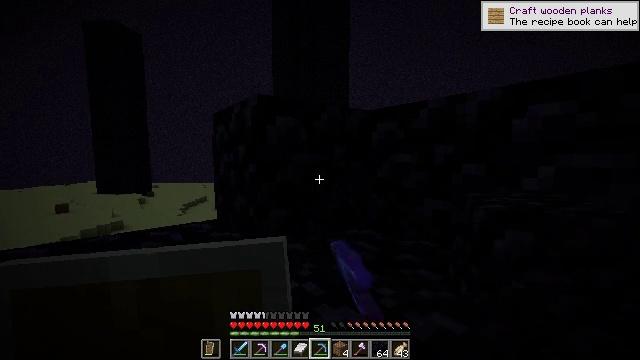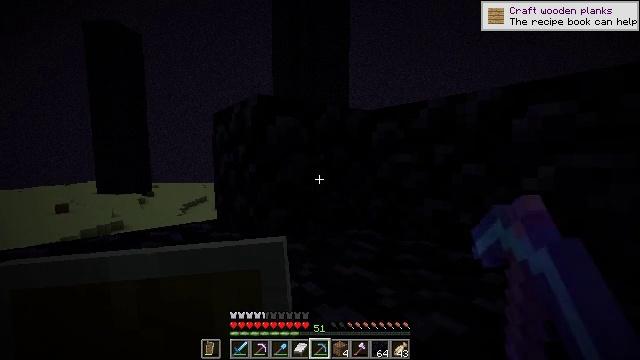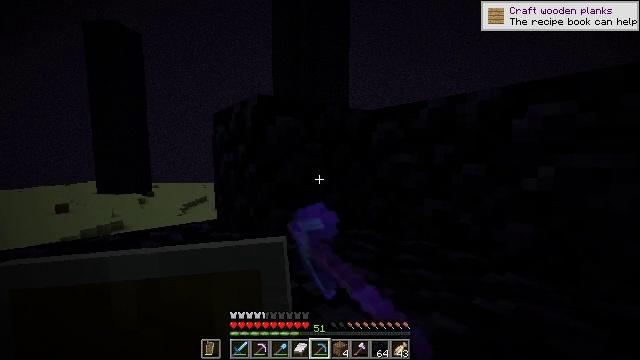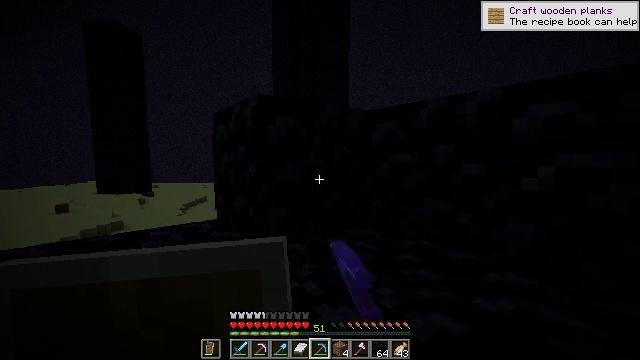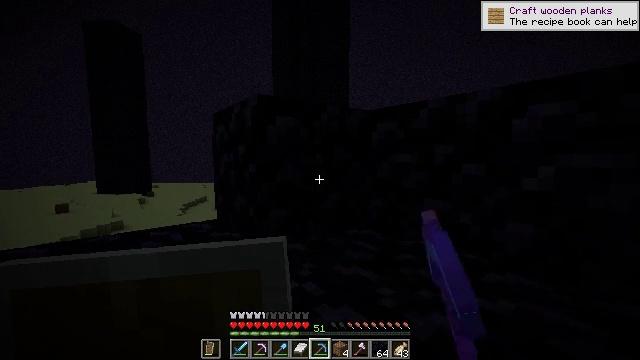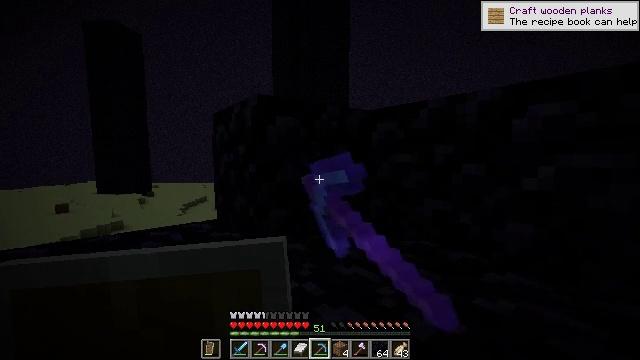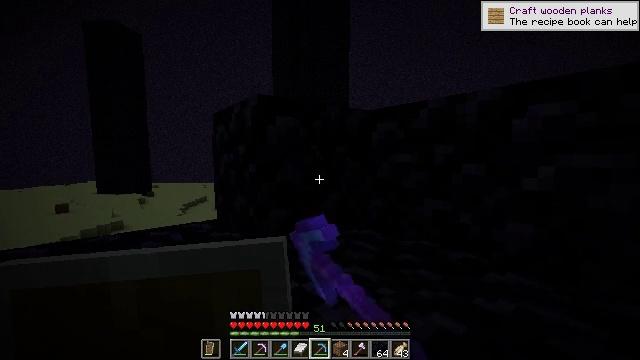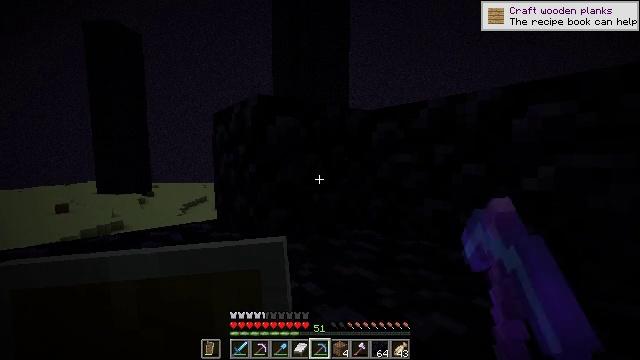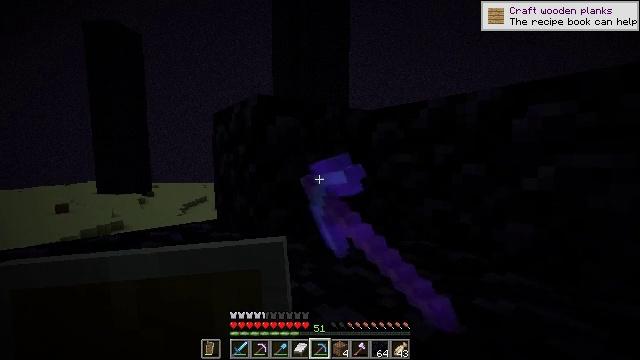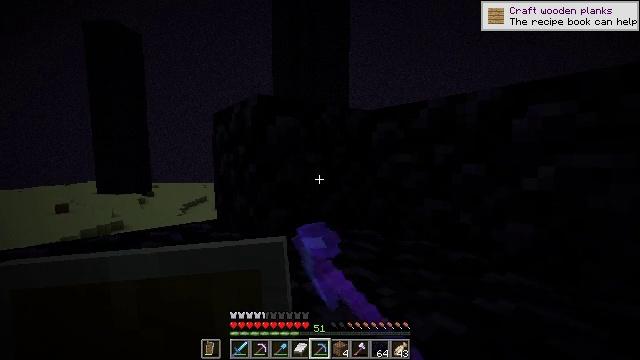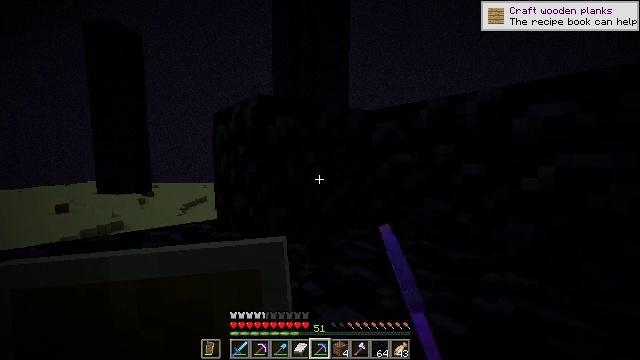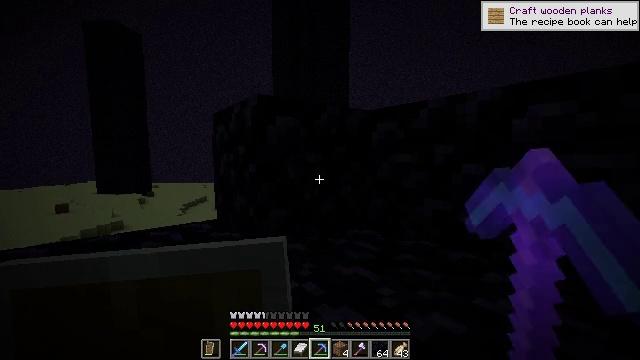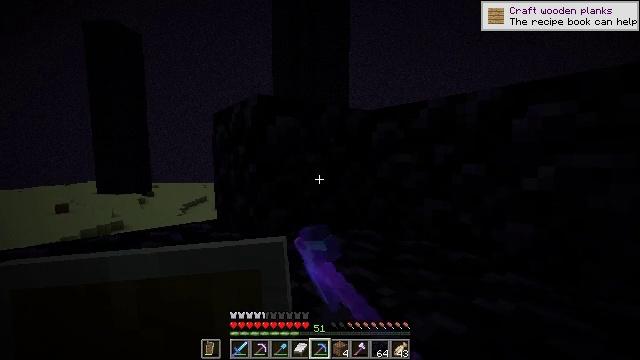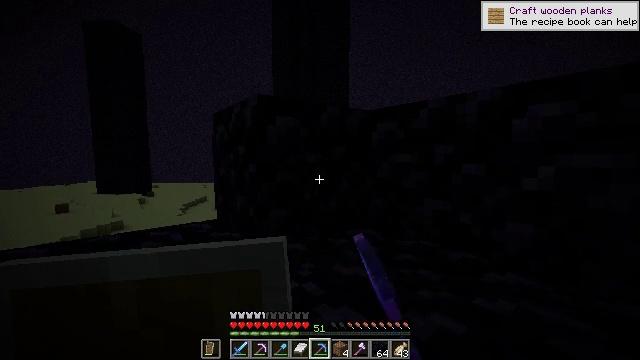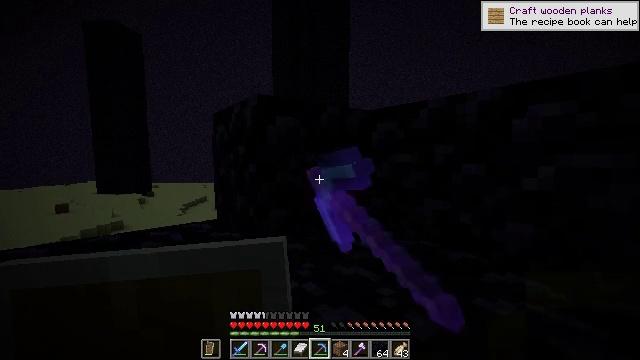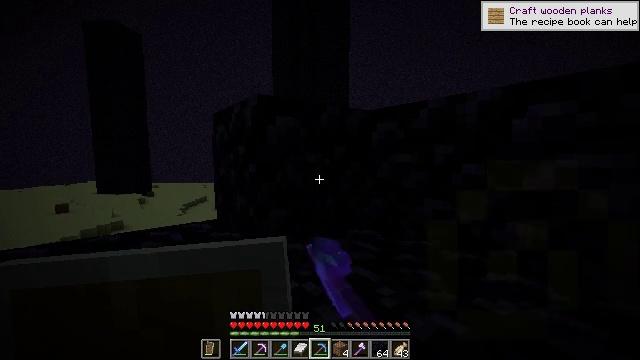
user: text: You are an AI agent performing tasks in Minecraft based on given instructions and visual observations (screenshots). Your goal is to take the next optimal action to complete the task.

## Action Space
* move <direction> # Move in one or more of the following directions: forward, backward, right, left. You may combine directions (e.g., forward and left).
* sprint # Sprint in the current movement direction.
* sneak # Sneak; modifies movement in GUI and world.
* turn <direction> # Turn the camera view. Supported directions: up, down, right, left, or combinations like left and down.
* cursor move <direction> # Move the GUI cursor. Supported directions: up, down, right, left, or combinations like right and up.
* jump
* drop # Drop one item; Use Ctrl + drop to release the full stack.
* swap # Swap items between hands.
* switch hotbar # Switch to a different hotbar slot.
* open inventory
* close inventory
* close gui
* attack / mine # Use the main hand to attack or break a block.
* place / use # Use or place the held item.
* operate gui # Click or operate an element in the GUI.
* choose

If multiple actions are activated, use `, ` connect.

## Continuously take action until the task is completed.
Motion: motion action
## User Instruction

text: Break the obsidian using a diamond or netherite pickaxe.
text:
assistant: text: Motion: attack / mine
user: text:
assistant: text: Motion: attack / mine
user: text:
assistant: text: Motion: attack / mine
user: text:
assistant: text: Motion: attack / mine
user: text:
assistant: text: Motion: attack / mine
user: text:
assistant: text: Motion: attack / mine
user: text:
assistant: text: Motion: attack / mine
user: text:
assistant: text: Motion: attack / mine
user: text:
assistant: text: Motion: attack / mine
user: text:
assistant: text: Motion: attack / mine
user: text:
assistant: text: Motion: attack / mine
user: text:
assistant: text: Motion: attack / mine
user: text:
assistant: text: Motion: attack / mine
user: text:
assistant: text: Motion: attack / mine
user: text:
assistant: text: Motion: attack / mine
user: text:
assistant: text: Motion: attack / mine
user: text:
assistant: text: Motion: attack / mine
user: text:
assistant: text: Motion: attack / mine
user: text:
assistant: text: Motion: attack / mine
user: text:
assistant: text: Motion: attack / mine
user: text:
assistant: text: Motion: attack / mine
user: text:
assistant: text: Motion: attack / mine
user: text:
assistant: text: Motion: attack / mine
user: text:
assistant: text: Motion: attack / mine
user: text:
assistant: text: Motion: attack / mine
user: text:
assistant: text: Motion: attack / mine
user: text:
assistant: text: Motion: attack / mine
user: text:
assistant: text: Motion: attack / mine
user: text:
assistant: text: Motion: attack / mine
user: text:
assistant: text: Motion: attack / mine